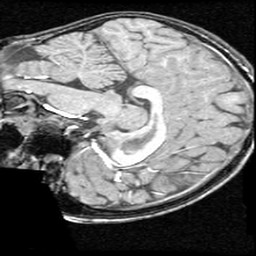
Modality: T1w
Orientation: sagittal
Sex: female
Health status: ill
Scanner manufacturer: ge
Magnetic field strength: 1.5 T
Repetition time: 21 s
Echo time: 0.008 s